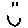
Label: smiley face